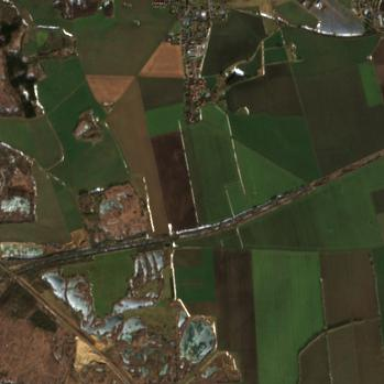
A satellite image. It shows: Picturesque farmland scene.